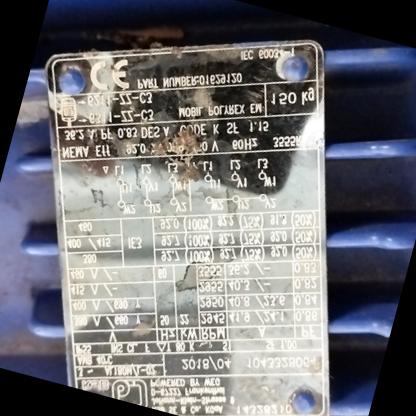
Klasa: tabliczka-znamionowa